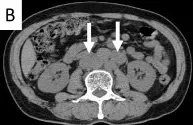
Computed tomography before and after treatment. Para-aortic. Arrows).
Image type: radiology (ct)